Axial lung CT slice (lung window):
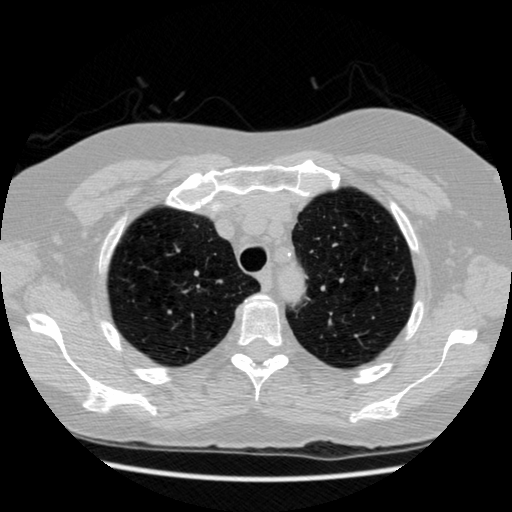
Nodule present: no